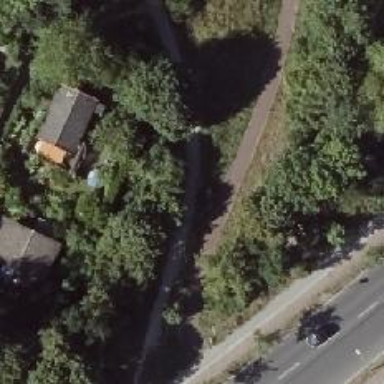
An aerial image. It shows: Compacted footway.